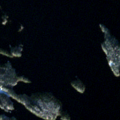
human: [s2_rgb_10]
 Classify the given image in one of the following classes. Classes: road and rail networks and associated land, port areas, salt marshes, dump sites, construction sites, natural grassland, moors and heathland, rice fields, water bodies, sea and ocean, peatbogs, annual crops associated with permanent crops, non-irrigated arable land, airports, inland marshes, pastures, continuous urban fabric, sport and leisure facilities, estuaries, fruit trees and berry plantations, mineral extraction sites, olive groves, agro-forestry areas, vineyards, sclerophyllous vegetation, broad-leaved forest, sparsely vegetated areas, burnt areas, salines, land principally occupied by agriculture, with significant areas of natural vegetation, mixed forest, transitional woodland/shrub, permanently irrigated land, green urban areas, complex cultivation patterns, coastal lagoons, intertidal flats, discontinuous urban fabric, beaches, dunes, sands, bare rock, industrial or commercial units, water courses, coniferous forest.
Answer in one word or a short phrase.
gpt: mixed forest, water bodies